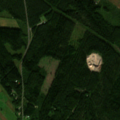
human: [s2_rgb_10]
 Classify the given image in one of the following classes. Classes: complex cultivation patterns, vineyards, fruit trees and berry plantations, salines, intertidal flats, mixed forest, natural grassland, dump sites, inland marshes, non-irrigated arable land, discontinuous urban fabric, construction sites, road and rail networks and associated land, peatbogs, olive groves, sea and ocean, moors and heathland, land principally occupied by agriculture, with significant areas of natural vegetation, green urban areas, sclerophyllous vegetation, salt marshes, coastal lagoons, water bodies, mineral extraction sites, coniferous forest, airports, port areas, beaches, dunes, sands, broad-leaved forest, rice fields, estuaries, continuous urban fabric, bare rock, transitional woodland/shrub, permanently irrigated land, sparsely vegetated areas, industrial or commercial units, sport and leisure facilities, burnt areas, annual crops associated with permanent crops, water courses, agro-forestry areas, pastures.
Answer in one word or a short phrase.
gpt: land principally occupied by agriculture, with significant areas of natural vegetation, broad-leaved forest, mixed forest